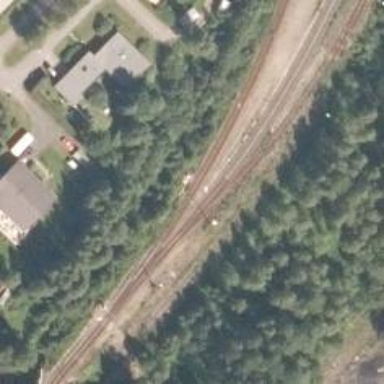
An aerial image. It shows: Railway signal.